Question: I am learning Swift and wanted to display a simple user notification as a test.
My build is successful, but no banner is shown, instead, the notification is silently added to the list of notifications. I have verified 'Do Not Disturb' is off, I tried the same in AppleScript, successfully and once when fiddling around with 'NSUserNotificationAlertStyle' and the code in the info.plist of my application, I got a successful, non-silent alert (not a banner).
However, this only happened once.
I have created a new project, with Swift files and without storyboards. My AppDelegate.swift contains
'''
import Cocoa
class AppDelegate: NSObject, NSApplicationDelegate {
@IBOutlet weak var window: NSWindow!
func applicationDidFinishLaunching(aNotification: NSNotification?) {
var notification:NSUserNotification = NSUserNotification()
notification.title = "Title"
notification.subtitle = "Subtitle"
notification.informativeText = "Informative text"
notification.soundName = NSUserNotificationDefaultSoundName
notification.deliveryDate = NSDate(timeIntervalSinceNow: 5)
var notificationcenter:NSUserNotificationCenter = NSUserNotificationCenter.defaultUserNotificationCenter()
if let notificationCenter = NSUserNotificationCenter.defaultUserNotificationCenter() {
notificationcenter.scheduleNotification(notification)
}
}
func applicationWillTerminate(aNotification: NSNotification?) {
// Insert code here to tear down your application
}
}
'''
And my info.plist does not contain the 'NSUserNotificationAlertStyle' mentioned earlier, for this shouldn't be necessary for banners, I believe.
Lastly, yes, application "test" (for that's what I've named it) is set to show banners, as such.

Summarised: My application successfully makes notifications, and these will be added to the list of notifications, but not shown as a banner.
(I am using OS X Yosemite 10.10. I hope this issue has nothing to do with the beta)
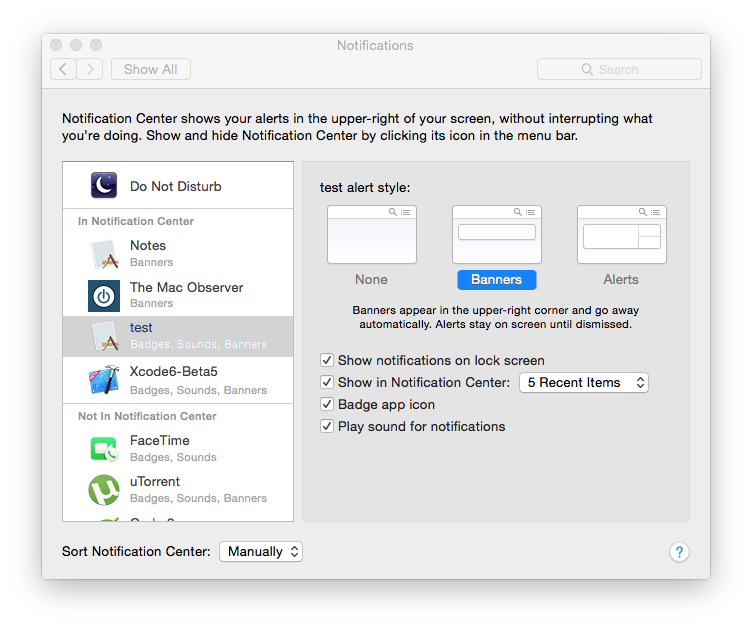
Answer: Some notifications are not shown if the application is the foreground/active application at the time the notification is delivered. See <URL> for more info.
For example, when you are in iTunes and a new song starts playing, you already see which song is playing and there's no need for a banner to be shown.
Note that you can still get notified when a notification is delivered (and check 'presented') by <URL>, including overriding the presentation behavior by implementing 'userNotificationCenter:shouldPresentNotification:'.